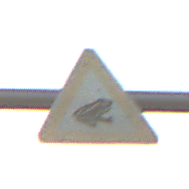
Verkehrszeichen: AmphibienwanderungLinks
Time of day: SunriseSunset
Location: Outdoor (Nature)
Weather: PartlyCloudy
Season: NotSpecified
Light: Natural